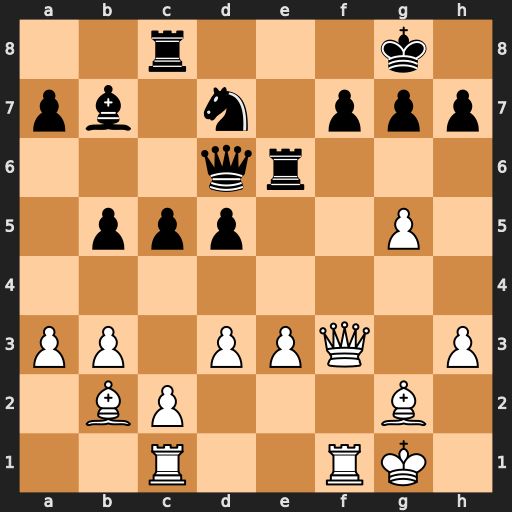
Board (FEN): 2r3k1/pb1n1ppp/3qr3/1ppp2P1/8/PP1PPQ1P/1BP3B1/2R2RK1
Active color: w
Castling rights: -
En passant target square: -
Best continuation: Qxf7+ Kh8 Qxg7#